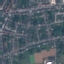
Label: Residential